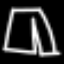
Label: pants